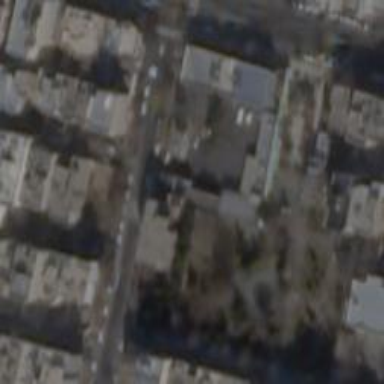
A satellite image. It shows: Police building.